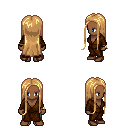
a pixel art fantasy rpg character, female body template, human, dark skin, brown robe, teal pants, light blonde extra-long hairstyle, bracelets, brown shoes, four views (front, back, left, right), 2x2 character sprite sheet, small pixel art, hard edges, no anti-aliasing